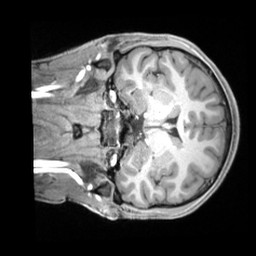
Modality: T1w
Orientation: coronal
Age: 18
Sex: male
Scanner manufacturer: siemens
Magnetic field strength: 3 T
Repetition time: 2.2 s
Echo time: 0.00218 s